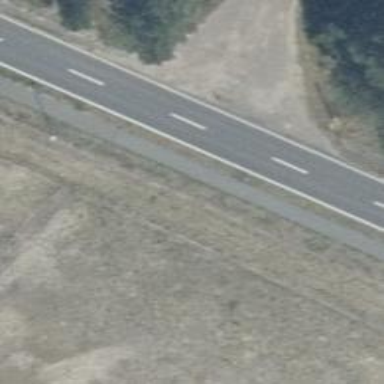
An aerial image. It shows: Tertiary road with asphalt surface.